高一 · 立体几何学
如图所示, 如果 $M C \perp$ 菱形 $A B C D$ 所在平面, 那么 $M A$ 与 $B D$ 的位置关系是 ( )

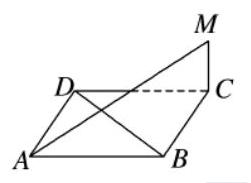
A. 平行

B. 垂直相交

C. 垂直但不相交

D. 相交但不垂直
答案: C
解析: 连接 $A C$. 因为 $A B C D$ 是菱形, 所以 $B D \perp A C$. 又 $M C \perp$ 平面 $A B C D$, 则 $B D \perp M C$. 因为 $A C \cap M C=C$, 所以 $B D \perp$ 平面 $A M C$. 又 $M A \subset$ 平面 $A M C$, 所以 $M A \perp B D$. 显然直线 $M A$ 与直线 $B D$ 不共面, 因此直线 $M A$ 与 $B D$的位置关系是垂直但不相交.